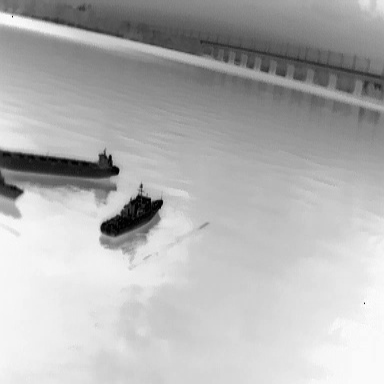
There are two objects shown in the infrared image, including a liner, and a warship.